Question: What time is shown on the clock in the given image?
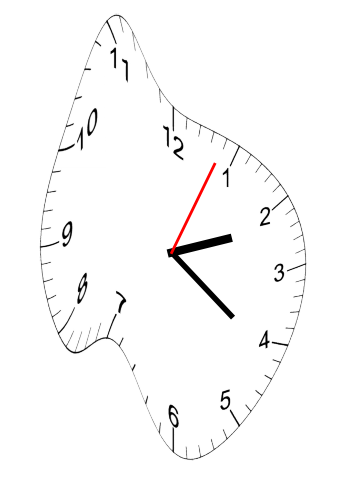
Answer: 02:21:04